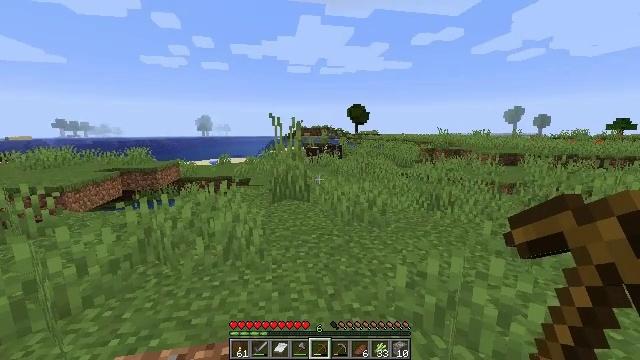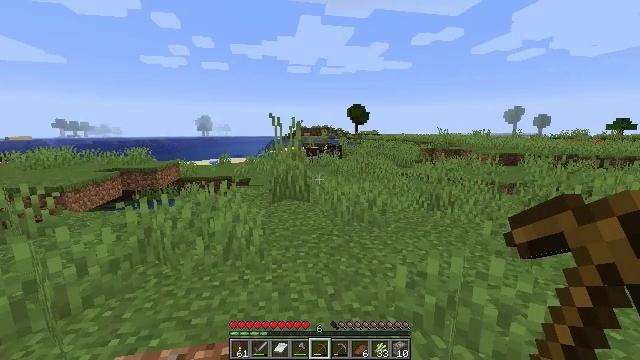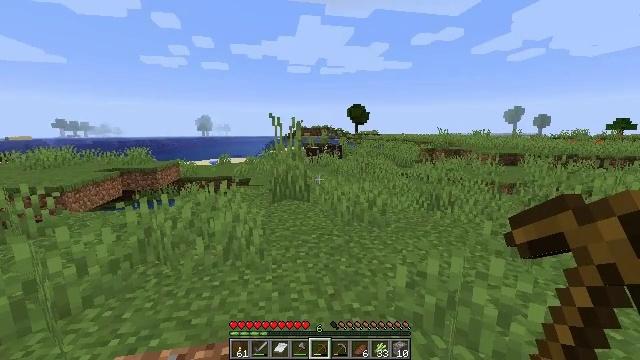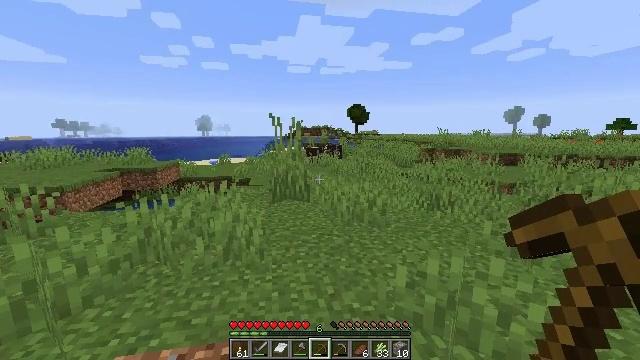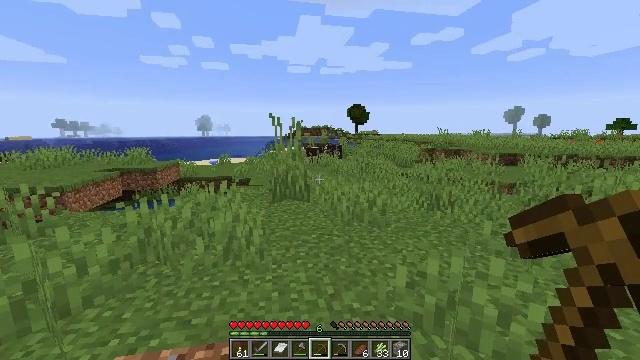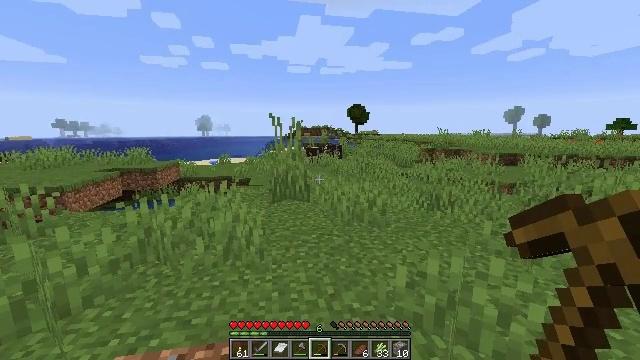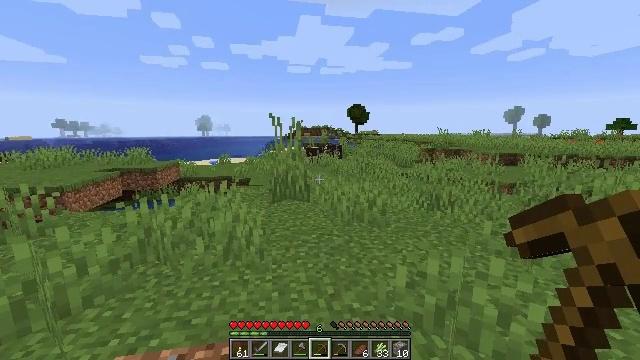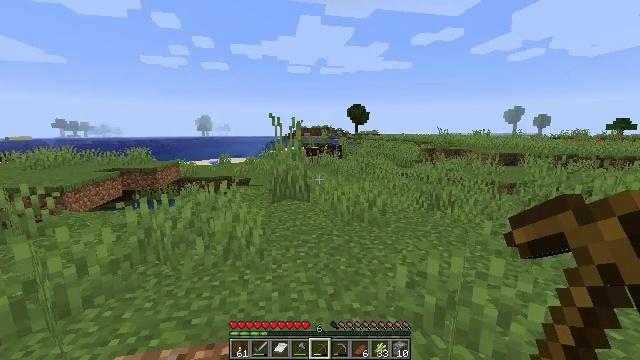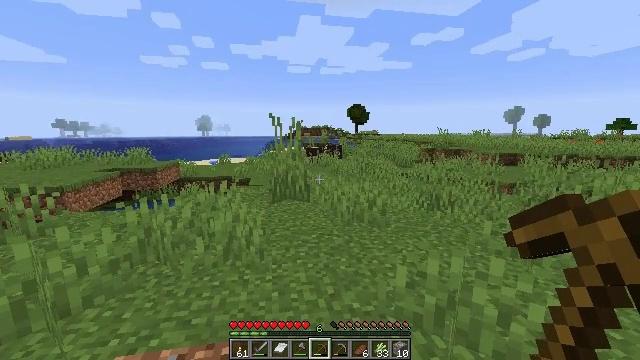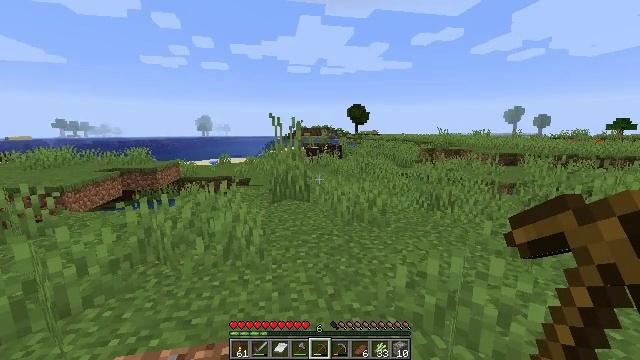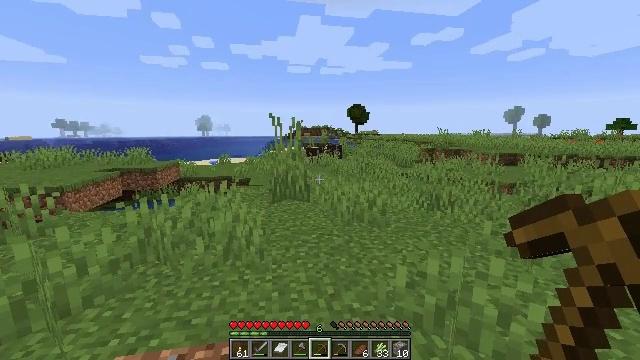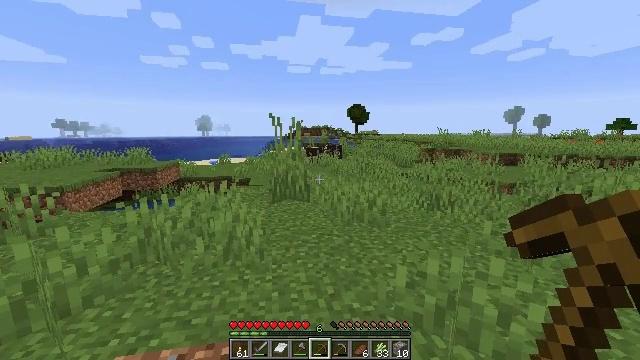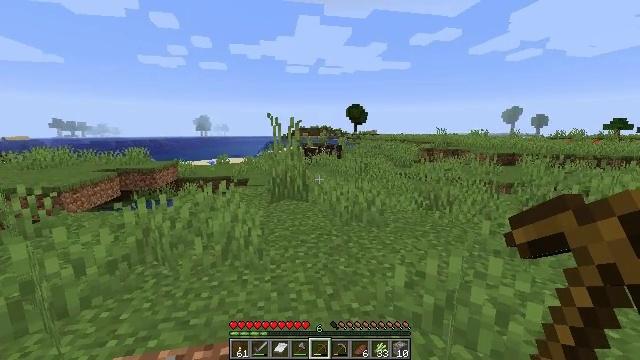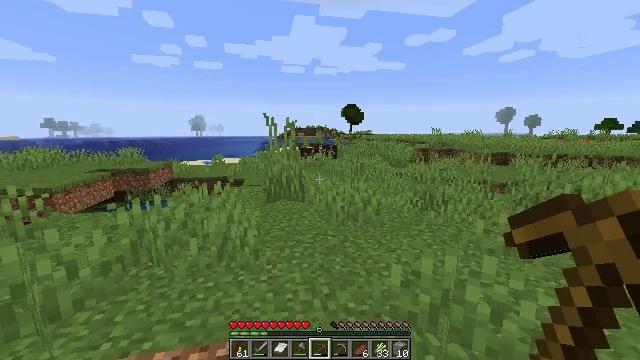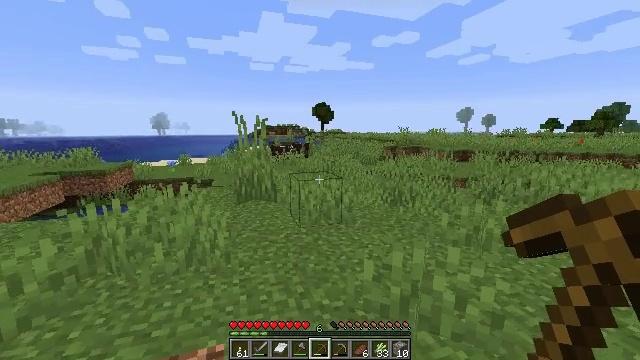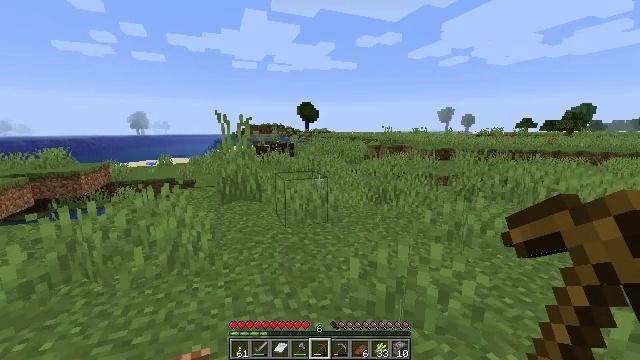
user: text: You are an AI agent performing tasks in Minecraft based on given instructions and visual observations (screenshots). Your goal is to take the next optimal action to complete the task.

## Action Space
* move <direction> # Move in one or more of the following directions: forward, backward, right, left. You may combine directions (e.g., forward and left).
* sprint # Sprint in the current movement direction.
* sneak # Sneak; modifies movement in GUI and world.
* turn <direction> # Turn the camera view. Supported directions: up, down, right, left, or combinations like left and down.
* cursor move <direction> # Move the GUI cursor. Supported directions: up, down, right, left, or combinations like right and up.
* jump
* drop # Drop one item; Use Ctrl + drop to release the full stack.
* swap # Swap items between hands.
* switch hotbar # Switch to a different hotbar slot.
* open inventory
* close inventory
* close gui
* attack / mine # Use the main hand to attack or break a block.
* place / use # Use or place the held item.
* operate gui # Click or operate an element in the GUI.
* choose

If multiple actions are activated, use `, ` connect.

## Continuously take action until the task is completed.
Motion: motion action
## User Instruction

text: Mine oak leaves.
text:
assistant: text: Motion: no_op
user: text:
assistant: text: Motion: no_op
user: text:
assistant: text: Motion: no_op
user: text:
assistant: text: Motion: no_op
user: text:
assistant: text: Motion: no_op
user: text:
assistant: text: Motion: no_op
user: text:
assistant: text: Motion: no_op
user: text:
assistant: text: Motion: no_op
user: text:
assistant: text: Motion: no_op
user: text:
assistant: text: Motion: no_op
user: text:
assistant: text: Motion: no_op
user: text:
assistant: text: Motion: no_op
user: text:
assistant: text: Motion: no_op
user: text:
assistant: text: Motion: turn right
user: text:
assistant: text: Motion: turn right
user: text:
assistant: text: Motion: turn right
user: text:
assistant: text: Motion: no_op
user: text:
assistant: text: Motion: no_op
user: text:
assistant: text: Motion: no_op
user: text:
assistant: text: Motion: no_op
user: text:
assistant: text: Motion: no_op
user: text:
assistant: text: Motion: no_op
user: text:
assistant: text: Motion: no_op
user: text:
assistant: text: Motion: no_op
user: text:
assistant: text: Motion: no_op
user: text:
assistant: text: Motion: no_op
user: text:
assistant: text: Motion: no_op
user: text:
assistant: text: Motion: no_op
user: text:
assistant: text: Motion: turn right
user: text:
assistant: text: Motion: turn right